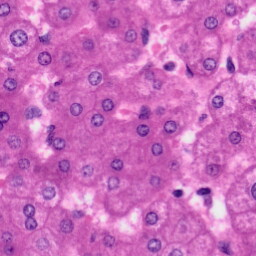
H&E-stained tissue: Liver